Interaction volume radius: 10 \u00c5
Interaction volume height: 10 \u00c5
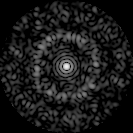
Disorder parameter: 0.7997